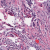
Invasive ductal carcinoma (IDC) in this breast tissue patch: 1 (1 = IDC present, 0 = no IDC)